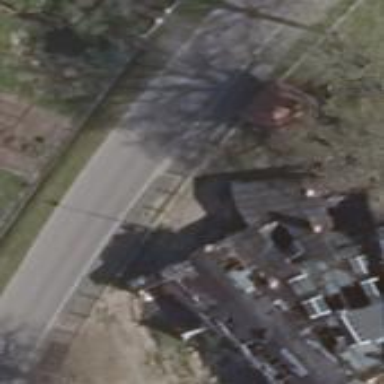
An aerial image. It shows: Building with gabled roof.